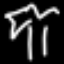
Label: palm tree